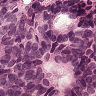
Metastatic tissue present: yes